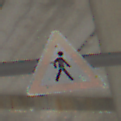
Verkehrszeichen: FussgaengerLinks
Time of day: MorningAfternoon
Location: Roofed (Suburban)
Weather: PartlyCloudy
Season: Winter
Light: Natural